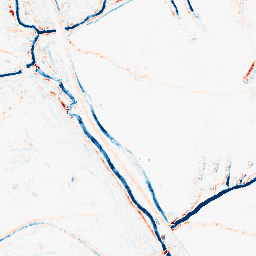
Category: morphological
Decomposition family: morphological_rect
Decomposition parameters: operation: average
width: 5
height: 5
Upsampling method: quadratic
Upsampling parameters: scale: 8
Upsampling scale: 8